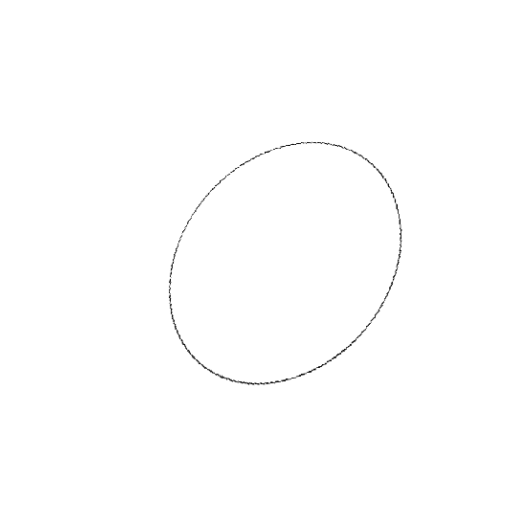
Crossing number: 0